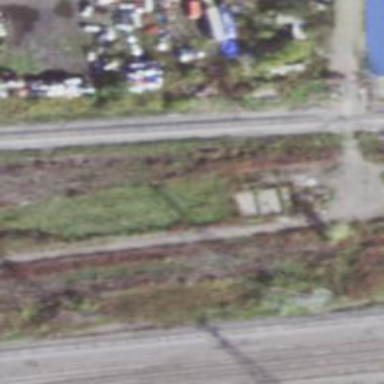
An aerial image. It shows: Abandoned railway.